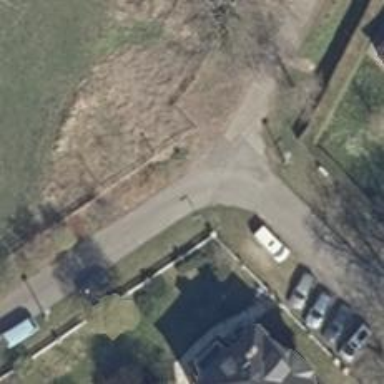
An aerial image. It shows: Smooth asphalt road in residential area.